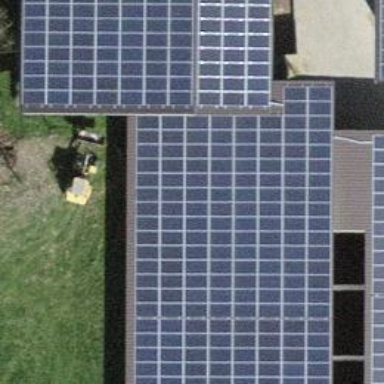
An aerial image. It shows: Solar power generator using photovoltaic panels.